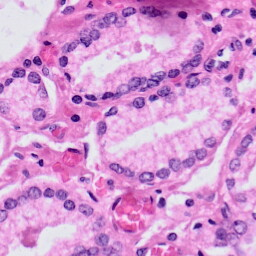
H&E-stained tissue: Prostate